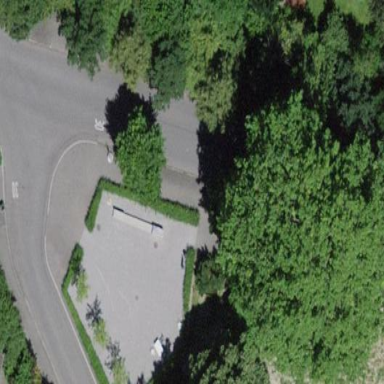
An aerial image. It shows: Lovely park for leisure and relaxation.